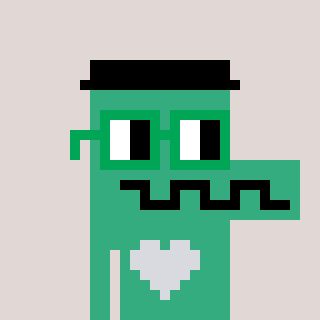
a pixel art character with square green glasses, a crocodile-shaped head and a teal-colored body on a warm background